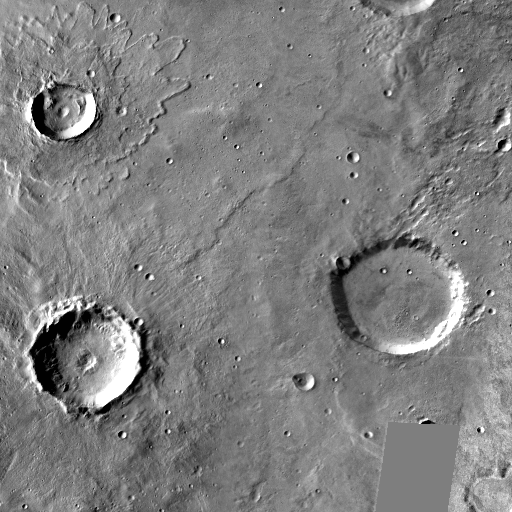
Crater classes present: Background, Other, Layered, Buried, Secondary